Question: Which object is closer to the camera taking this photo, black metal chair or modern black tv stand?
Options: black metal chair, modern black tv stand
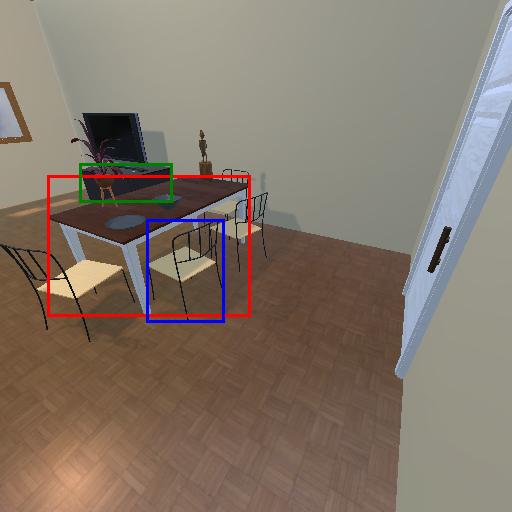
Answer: black metal chair